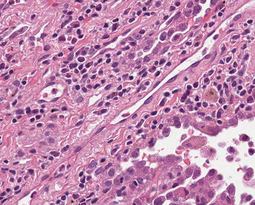
Tumor epithelial tissue: yes
Tumor-associated stroma tissue: yes
Normal tissue: no